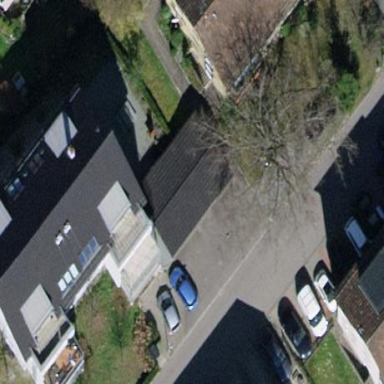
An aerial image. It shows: Group of garages.